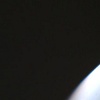
Label: space